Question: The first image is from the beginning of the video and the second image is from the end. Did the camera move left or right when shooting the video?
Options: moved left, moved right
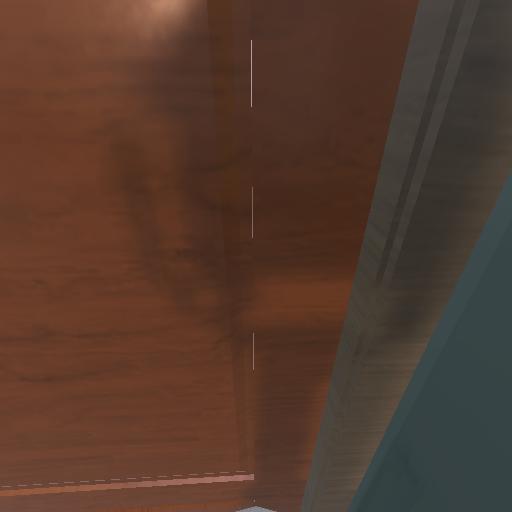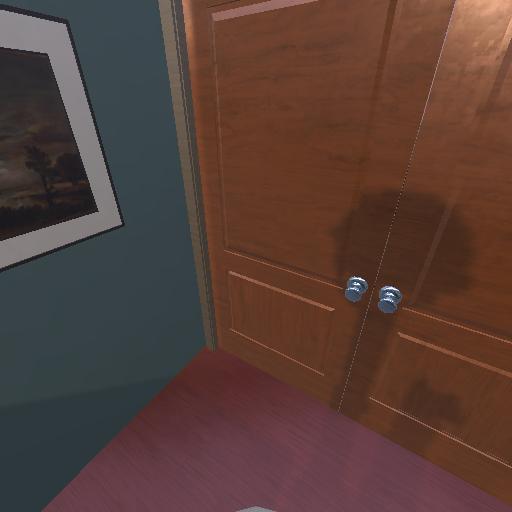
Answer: moved left